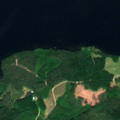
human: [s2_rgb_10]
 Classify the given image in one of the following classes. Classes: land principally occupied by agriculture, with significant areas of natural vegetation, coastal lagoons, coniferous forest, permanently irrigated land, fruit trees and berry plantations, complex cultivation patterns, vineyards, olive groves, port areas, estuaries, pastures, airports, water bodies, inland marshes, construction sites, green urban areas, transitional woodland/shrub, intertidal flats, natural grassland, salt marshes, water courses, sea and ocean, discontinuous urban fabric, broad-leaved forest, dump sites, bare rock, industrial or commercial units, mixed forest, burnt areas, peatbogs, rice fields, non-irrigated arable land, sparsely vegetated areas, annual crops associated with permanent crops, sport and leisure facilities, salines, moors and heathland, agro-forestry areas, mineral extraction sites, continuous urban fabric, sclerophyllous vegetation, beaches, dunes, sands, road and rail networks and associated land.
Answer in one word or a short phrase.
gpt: coniferous forest, mixed forest, water bodies